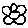
Label: flower